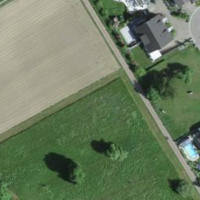
EUNIS habitat code: 24
Species observed at this site:
Cornus sanguinea